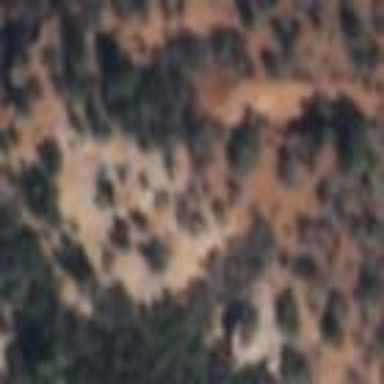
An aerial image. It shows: Patch of scrub vegetation.